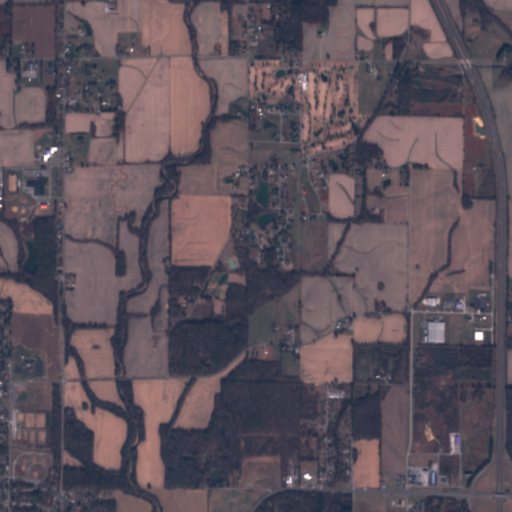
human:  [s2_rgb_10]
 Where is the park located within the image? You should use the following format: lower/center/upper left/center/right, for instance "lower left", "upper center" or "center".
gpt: The park is located in the lower left of the image.
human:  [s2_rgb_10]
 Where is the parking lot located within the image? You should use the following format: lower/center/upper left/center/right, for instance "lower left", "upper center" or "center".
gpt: The parking lot is located in the lower left of the image.
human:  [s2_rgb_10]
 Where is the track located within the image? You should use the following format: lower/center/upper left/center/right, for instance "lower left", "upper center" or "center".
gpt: The track is located in the center left of the image.
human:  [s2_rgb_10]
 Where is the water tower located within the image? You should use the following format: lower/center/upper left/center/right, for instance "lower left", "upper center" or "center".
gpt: The water tower is located in the center right of the image.
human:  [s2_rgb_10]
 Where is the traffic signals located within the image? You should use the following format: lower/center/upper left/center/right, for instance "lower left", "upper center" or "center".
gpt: The traffic signals is located in the lower right of the image.
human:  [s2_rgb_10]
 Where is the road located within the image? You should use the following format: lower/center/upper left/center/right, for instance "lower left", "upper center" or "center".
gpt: There is no road in the image.